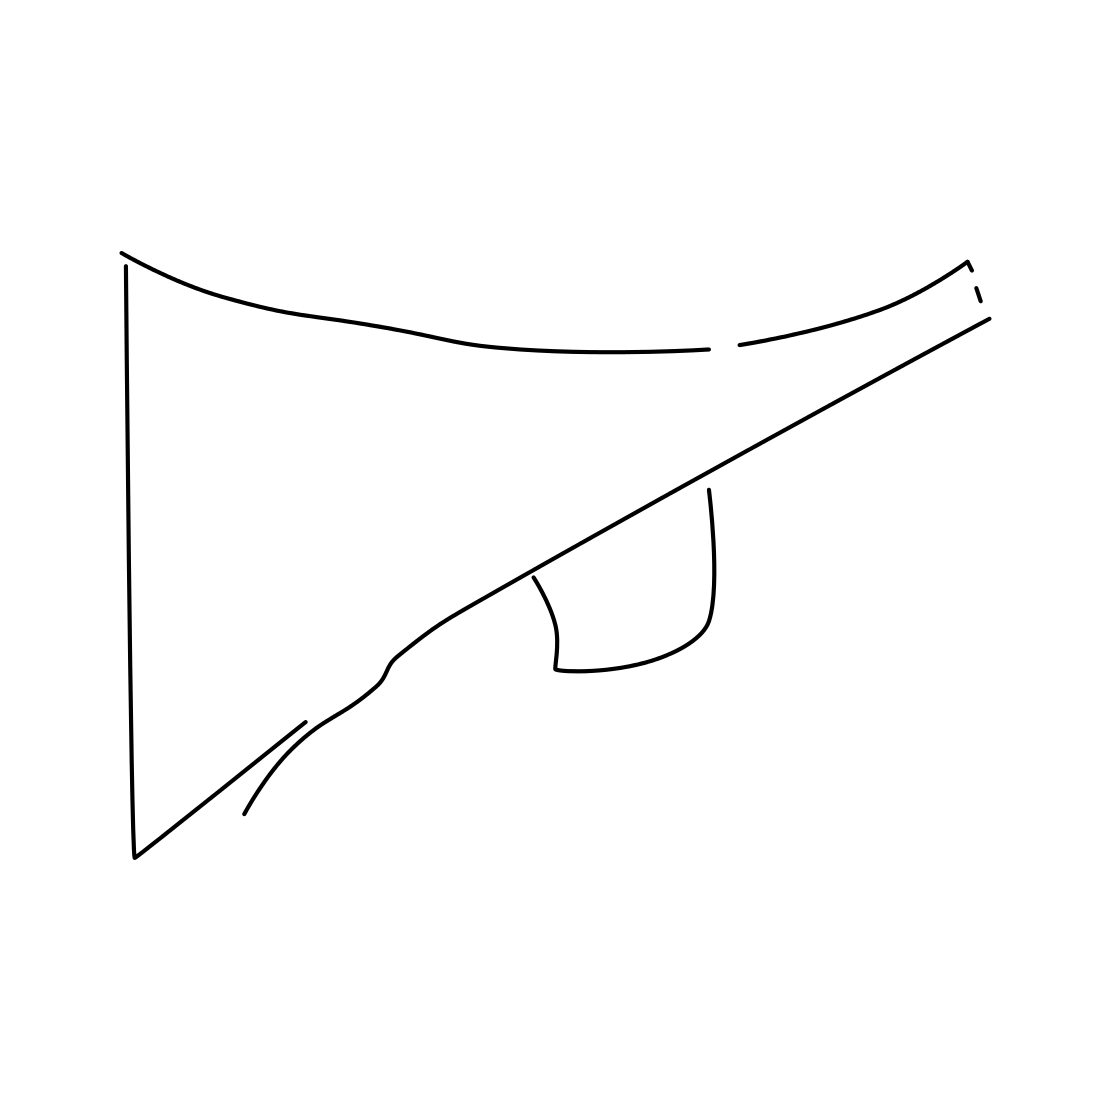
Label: megaphone